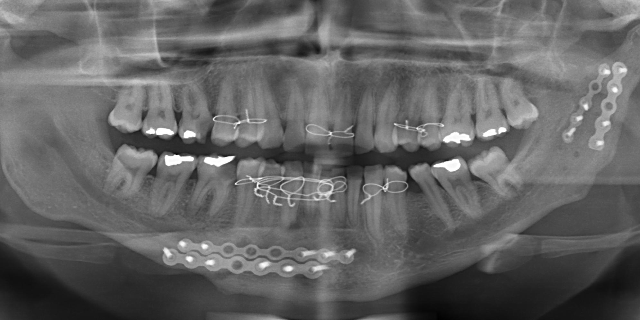
adult